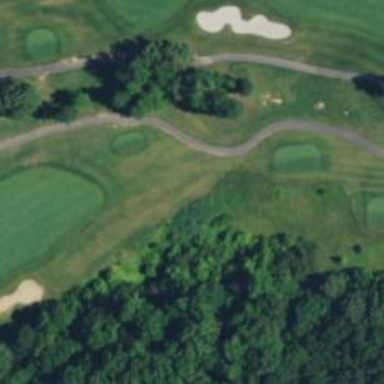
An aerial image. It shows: View of golf hole.